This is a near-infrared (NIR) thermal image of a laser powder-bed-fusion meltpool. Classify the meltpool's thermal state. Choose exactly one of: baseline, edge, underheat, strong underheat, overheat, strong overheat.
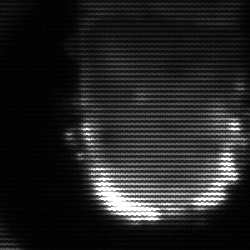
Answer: baseline